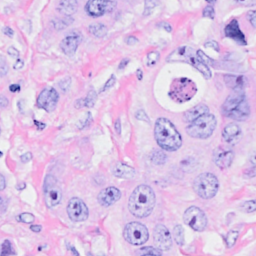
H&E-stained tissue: Breast